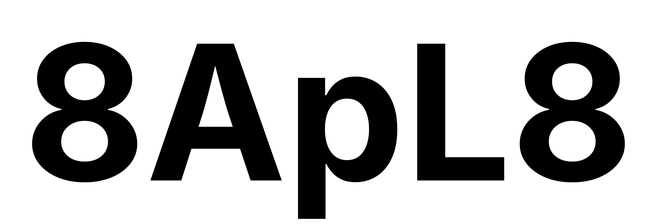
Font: Inter_Bold